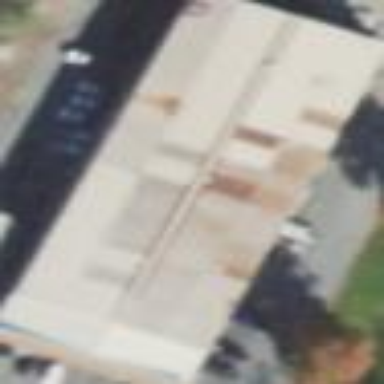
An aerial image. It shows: Industrial building.